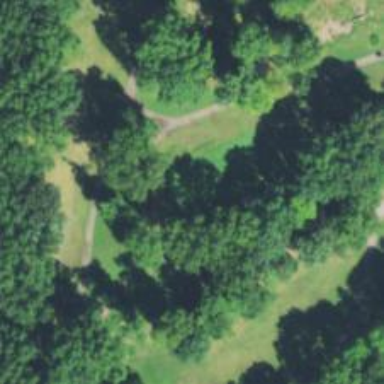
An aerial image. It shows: Golf hole.